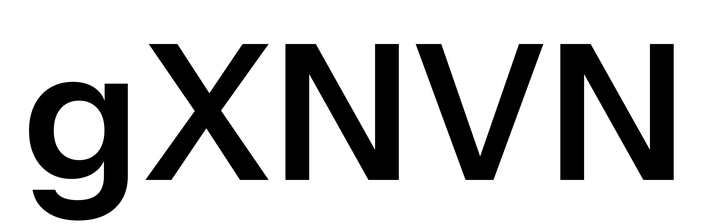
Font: InstrumentSans_SemiBold